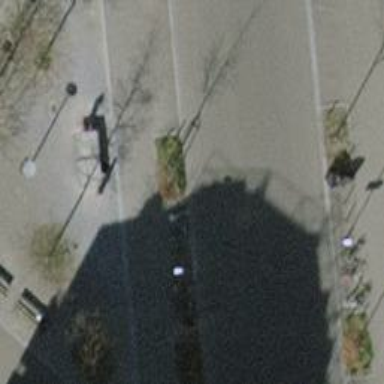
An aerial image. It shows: Bicycle parking area with bollards on asphalt surface.